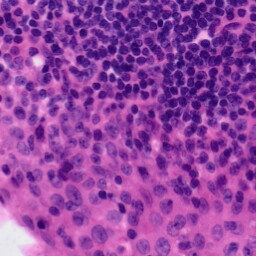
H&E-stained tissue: Tonsil